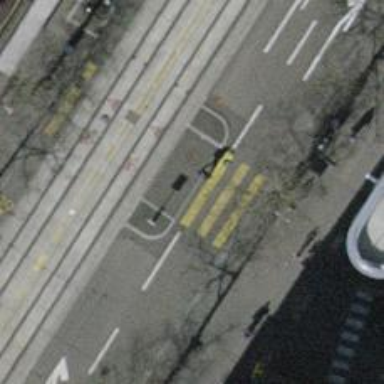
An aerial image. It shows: Kerb serving as barrier.